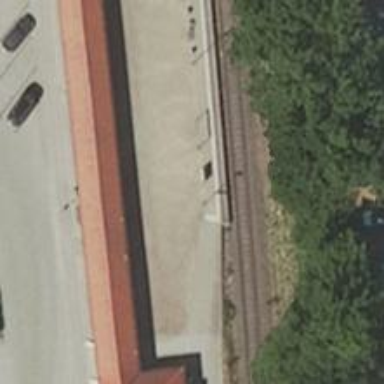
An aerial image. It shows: Railway station.